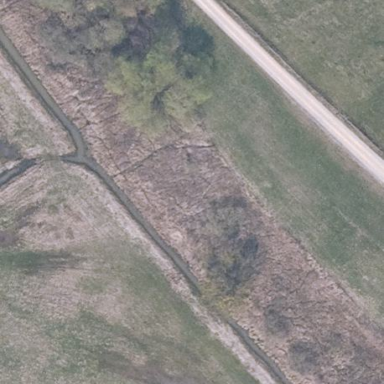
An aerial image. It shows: Swampy wetland area.